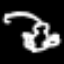
Label: frog